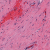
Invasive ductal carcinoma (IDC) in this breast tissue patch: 0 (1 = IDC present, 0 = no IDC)